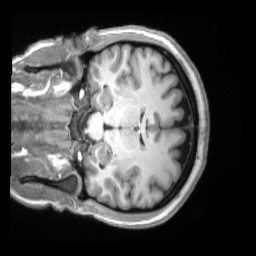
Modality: T1w
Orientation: coronal
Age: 21
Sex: female
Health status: ill
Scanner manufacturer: siemens
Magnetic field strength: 3 T
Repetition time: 2.2 s
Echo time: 0.00157 s